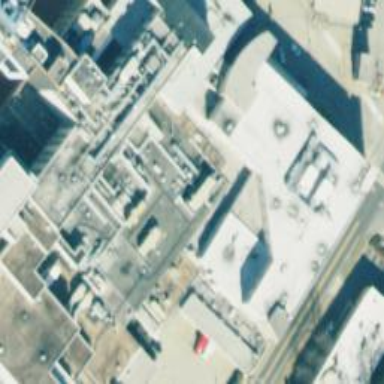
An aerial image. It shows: Hospital building.